Question: Suppose there are two tables, 'Customer' and 'Limit'.
'Customer' has the following columns:
'''
CustomerId (PK)
Name
'''
And 'Limit' has these columns:
'''
LimitId (PK)
Limitvalue
CustomerId (FK)
'''
This is my sample data:
'''
CustomerId Name
----------------------
1 xyz
2 abc
3 uio
'''
'''
LimitValue CustomerId
-------------------------
35303000 1
0 1
3 1
0 2
225140000 2
3 2
'''
Now when I run this query
'''
select a.Limitvalue, b.CustomerId
from limit a
left join Customer b on a.CustomerId = b.CustomerId
'''
It will return data like this:

Here first column is limit value and second is customerid. As you can see there are multiple limit values for one customerid. I want to write a query which shows me the avg of all the limit values against their particular Id.
I tried adding the avg function. The left join here should do the work but it is not working. Can anybody help me by producing some sample data similar to this and writing its query so I can understand the concept ? I would be really thankful.
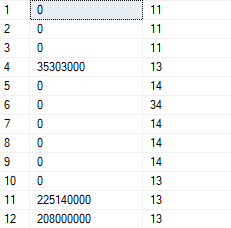
Answer: 'group by b.CustomerId'
This, no?
> you need to be specific on how the database should work, so you told it to
make the average "by grouping on" if you don't the database try to make the
AVG on the full table
<URL>
:
<URL>:
'''
| CustomerId | Name |
|------------|------|
| 1 | bob |
| 2 | jean |
'''
<URL>:
'''
| LimitId | Limitvalue | CustomerId |
|---------|------------|------------|
| 1 | 0 | 1 |
| 2 | 10 | 1 |
| 3 | 100 | 2 |
'''
:
'''
select
avg(a.Limitvalue),
b.CustomerId
from limit a
left join Customer b
on a.CustomerId= b.CustomerId
group by b.CustomerId
'''
<URL>:
'''
| | CustomerId |
|-----|------------|
| 5 | 1 |
| 100 | 2 |
'''